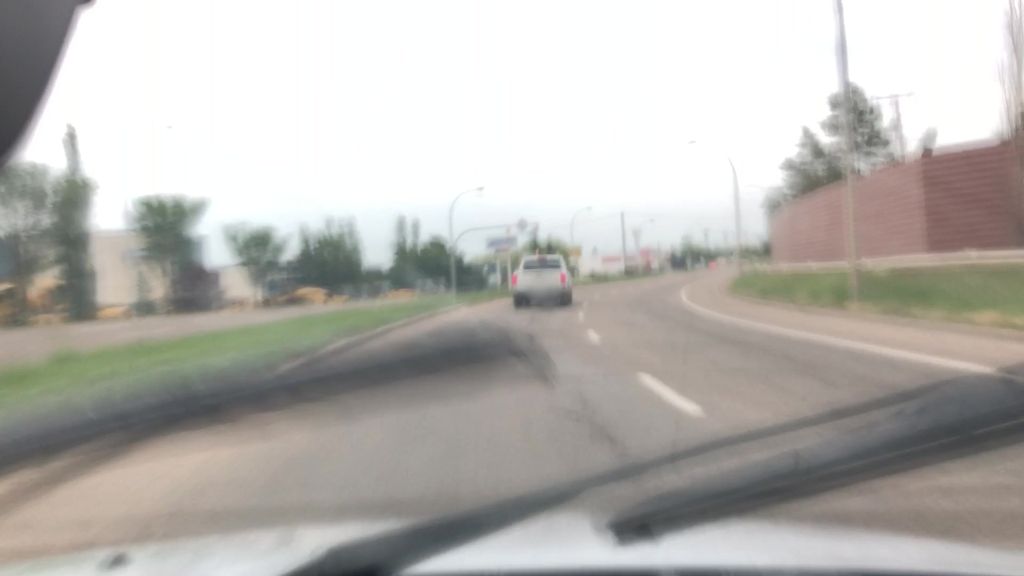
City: edmonton